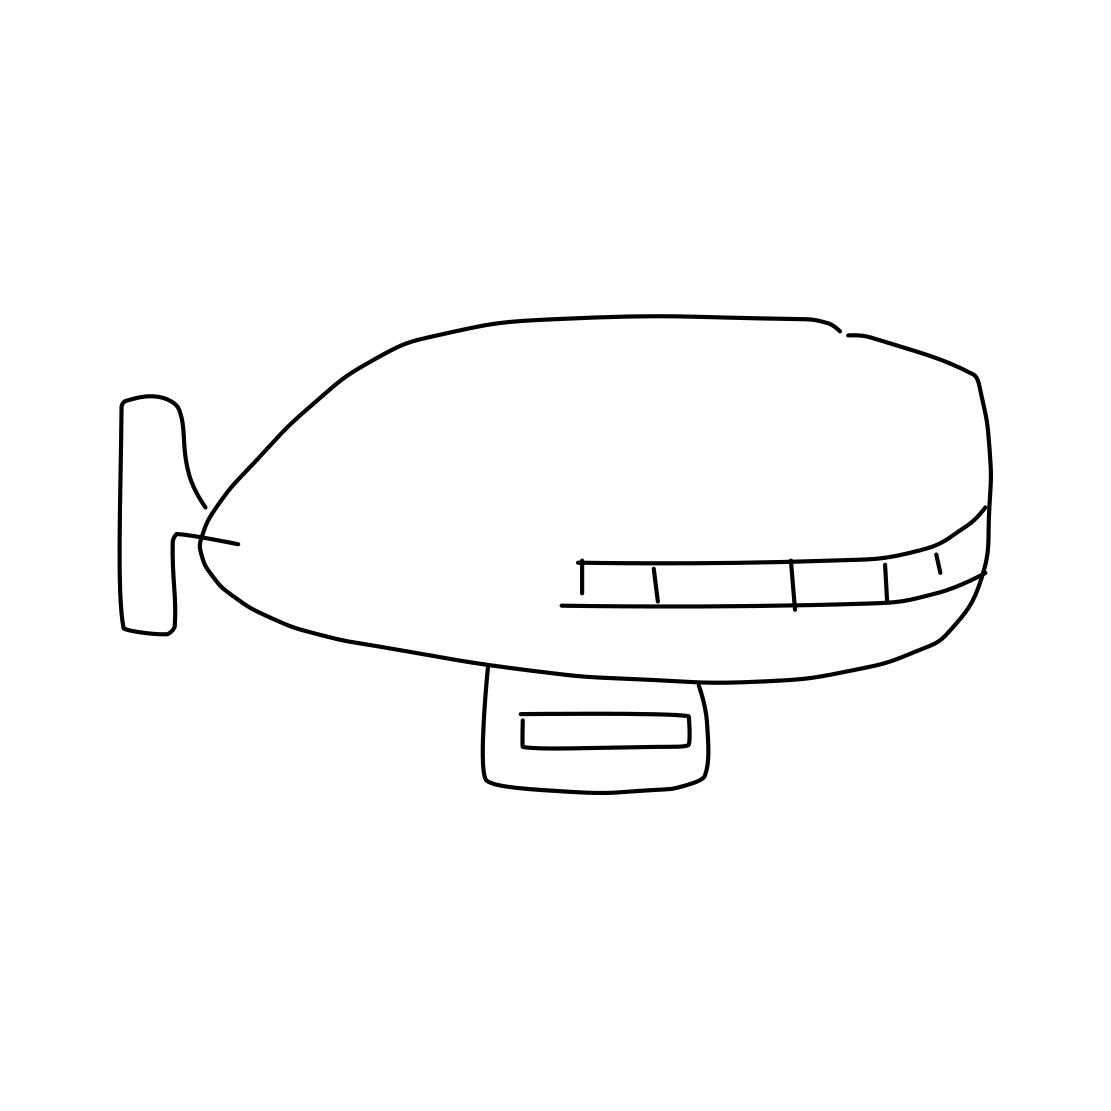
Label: blimp